Field crop: maize
Growth stage: 1
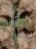
Species: atriplex